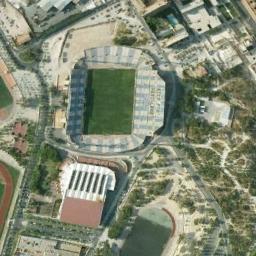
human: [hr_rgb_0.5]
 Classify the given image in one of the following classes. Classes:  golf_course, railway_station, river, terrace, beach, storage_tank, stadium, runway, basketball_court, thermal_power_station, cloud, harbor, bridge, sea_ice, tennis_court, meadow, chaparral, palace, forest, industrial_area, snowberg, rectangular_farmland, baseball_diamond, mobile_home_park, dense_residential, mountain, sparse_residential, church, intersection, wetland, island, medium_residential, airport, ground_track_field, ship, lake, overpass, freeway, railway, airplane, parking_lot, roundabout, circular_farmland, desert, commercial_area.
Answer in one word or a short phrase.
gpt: stadium